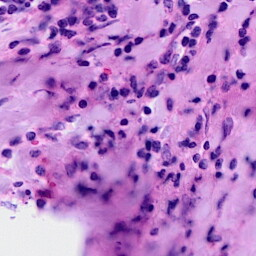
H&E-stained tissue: Breast